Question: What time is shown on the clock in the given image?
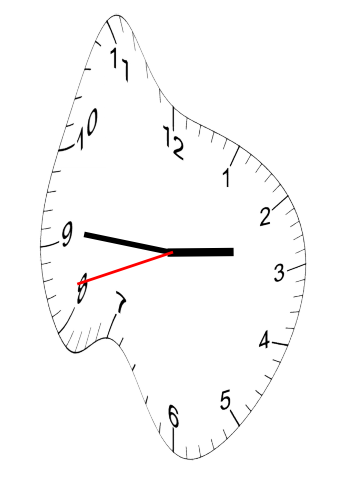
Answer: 02:45:42